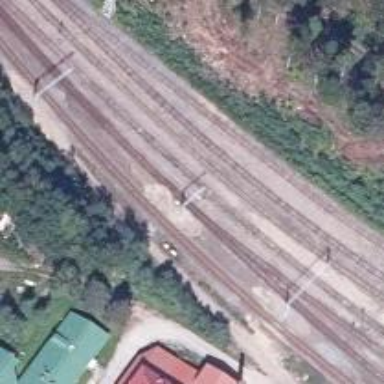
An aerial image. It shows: Railway siding for service.